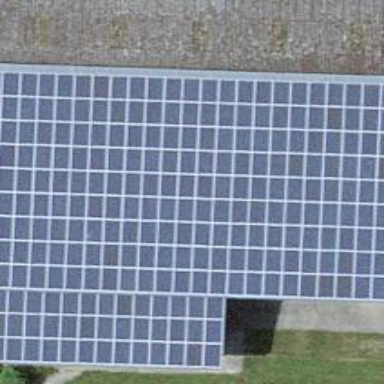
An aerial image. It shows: Solar power generator with photovoltaic panels.